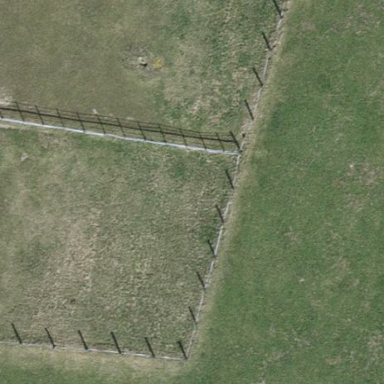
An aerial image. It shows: Fence is in the image.